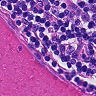
Metastatic tissue present: no